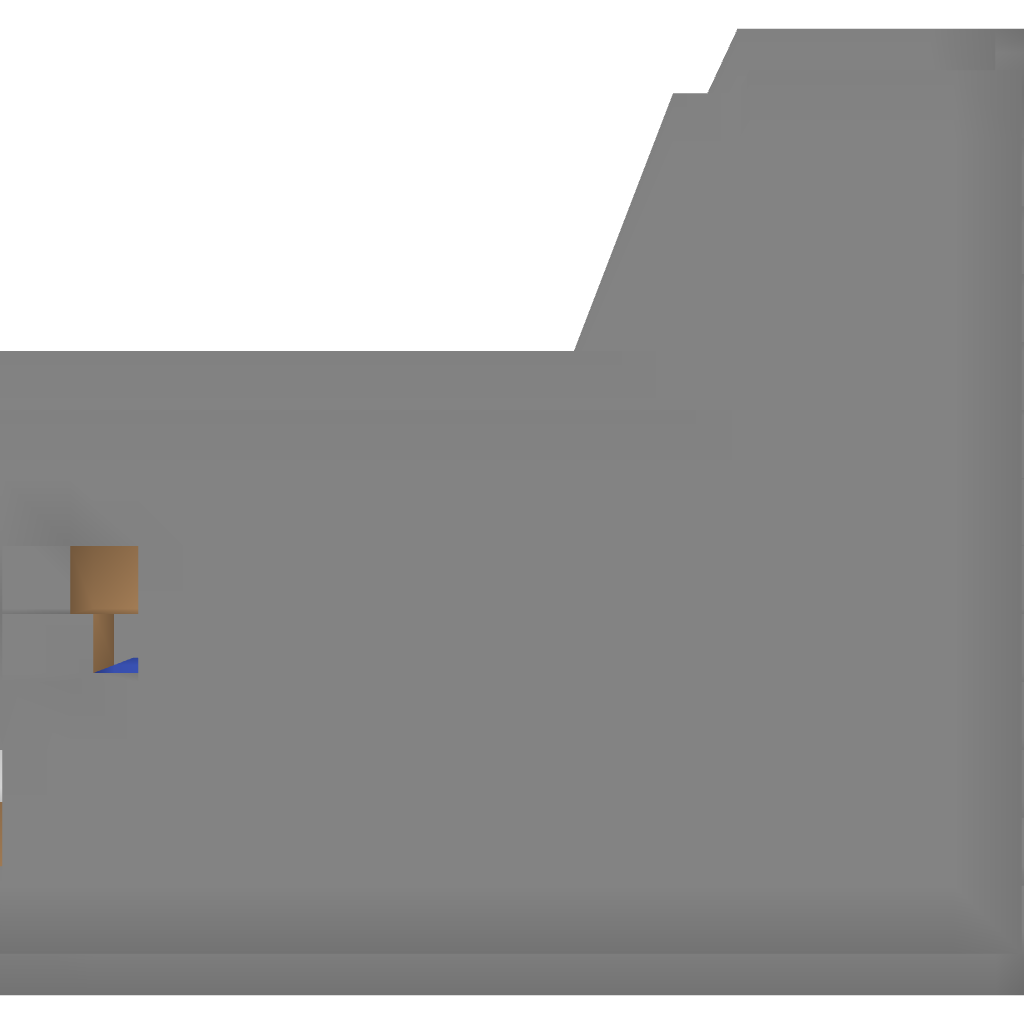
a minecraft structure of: Compact 9-0 Count Down bad low quality